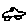
Label: car